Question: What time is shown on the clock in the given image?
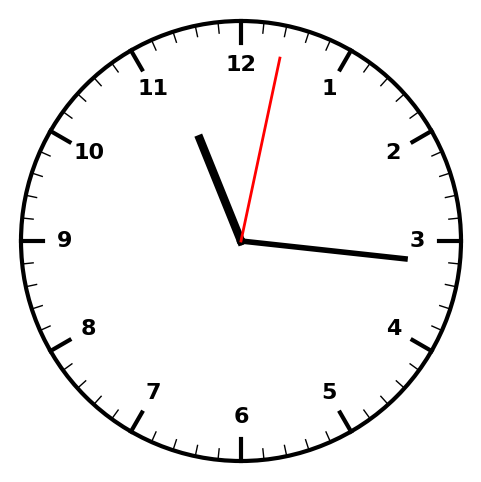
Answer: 11:16:02